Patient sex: F
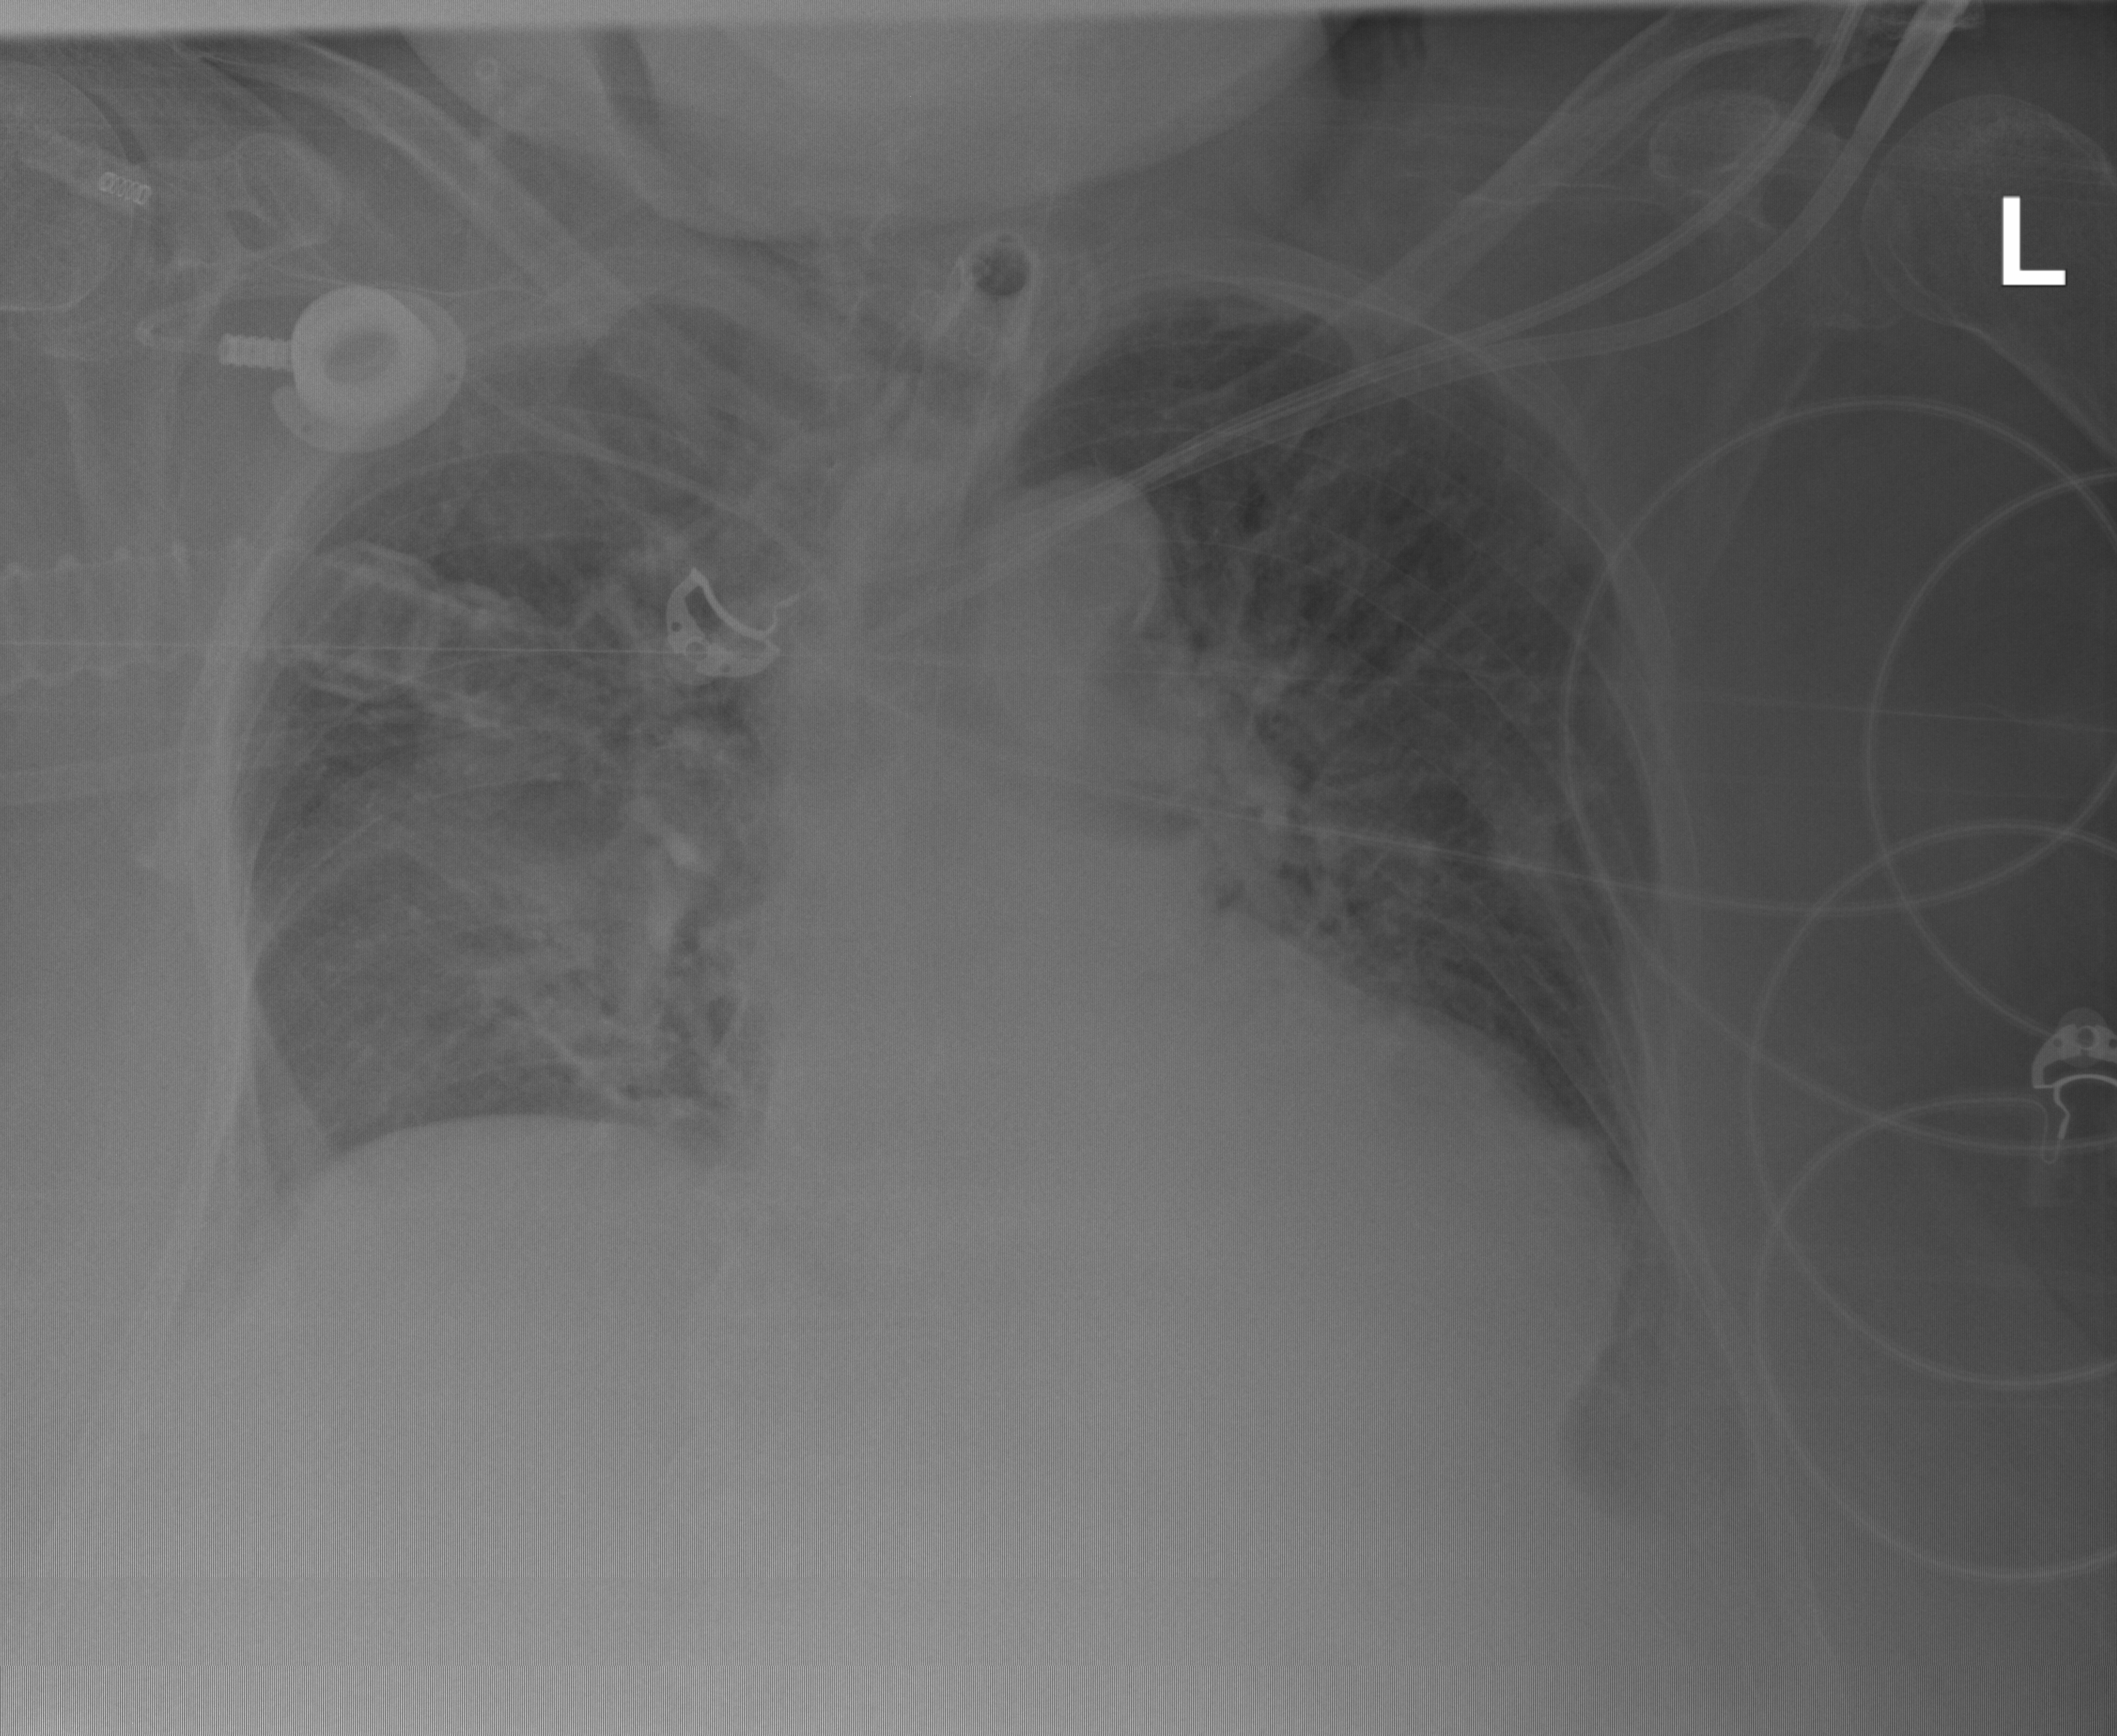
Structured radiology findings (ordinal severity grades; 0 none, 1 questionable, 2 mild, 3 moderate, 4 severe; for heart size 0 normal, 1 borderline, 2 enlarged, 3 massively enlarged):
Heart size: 2
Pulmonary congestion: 2
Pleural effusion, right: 2
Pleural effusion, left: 3
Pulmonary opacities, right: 3
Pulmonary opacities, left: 2
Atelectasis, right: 2
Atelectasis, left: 2